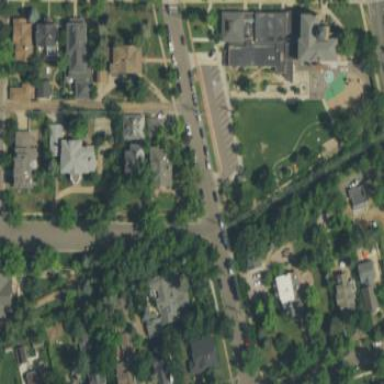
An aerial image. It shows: Kindergarten.